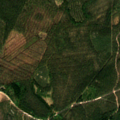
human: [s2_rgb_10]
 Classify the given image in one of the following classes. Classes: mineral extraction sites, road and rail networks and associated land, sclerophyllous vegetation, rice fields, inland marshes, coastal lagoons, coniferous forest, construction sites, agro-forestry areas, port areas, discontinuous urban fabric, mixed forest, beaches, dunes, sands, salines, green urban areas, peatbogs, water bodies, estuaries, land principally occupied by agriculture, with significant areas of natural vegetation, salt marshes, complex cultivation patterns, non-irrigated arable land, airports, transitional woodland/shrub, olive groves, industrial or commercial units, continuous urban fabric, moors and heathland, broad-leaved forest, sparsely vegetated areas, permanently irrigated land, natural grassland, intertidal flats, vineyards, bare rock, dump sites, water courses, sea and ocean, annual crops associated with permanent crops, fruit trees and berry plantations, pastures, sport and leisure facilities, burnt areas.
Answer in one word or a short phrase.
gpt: coniferous forest